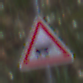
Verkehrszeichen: ViehtriebLinks
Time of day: MorningAfternoon
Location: Outdoor (Nature)
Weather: PartlyCloudy
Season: NotSpecified
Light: Natural